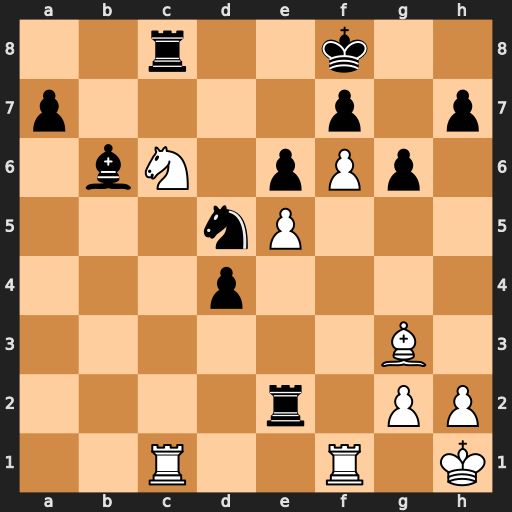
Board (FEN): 2r2k2/p4p1p/1bN1pPp1/3nP3/3p4/6B1/4r1PP/2R2R1K
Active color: w
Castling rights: -
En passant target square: -
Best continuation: Nxd4 Rxc1 Rxc1 Ke8 Nxe2